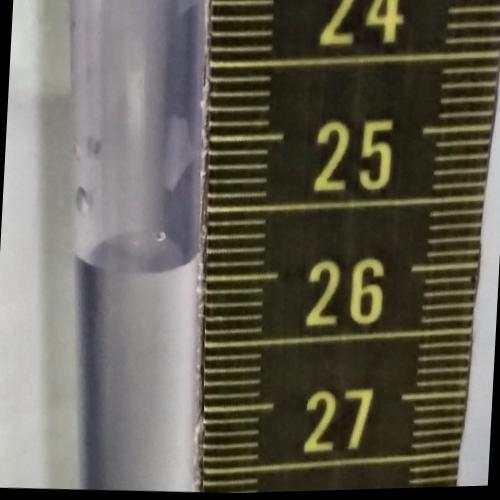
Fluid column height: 25.8 cm